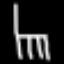
Label: chair